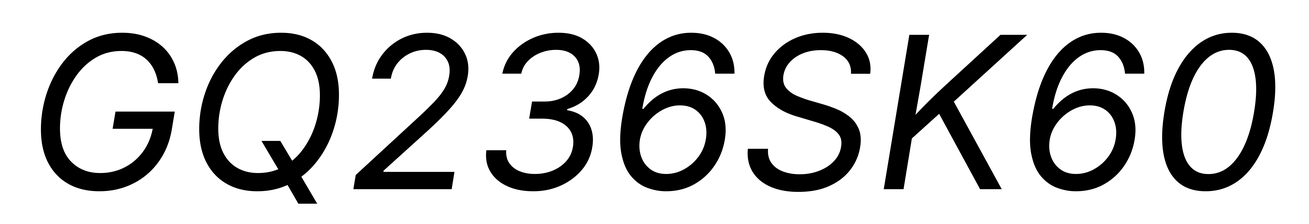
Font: Inter-Italic_Italic